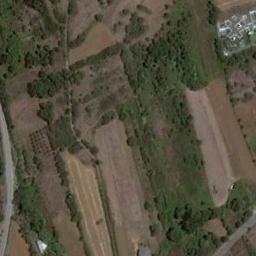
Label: terrace